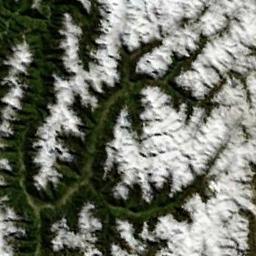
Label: snowberg